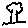
Label: tree